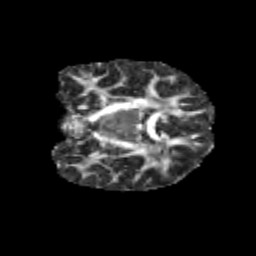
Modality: FA
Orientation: coronal
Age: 9
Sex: male
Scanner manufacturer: siemens
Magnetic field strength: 3 T
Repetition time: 3.8 s
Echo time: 0.07 s